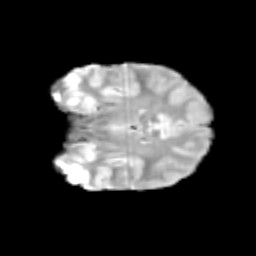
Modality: T2w
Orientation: coronal
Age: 11
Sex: female
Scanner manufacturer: siemens
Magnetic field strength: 3 T
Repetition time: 3.8 s
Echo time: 0.07 s